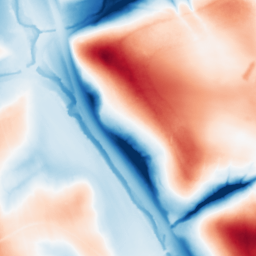
Category: multiscale
Decomposition family: dog_multiscale
Decomposition parameters: sigma_ratio: 2
n_scales: 6
base_sigma: 0.5
Upsampling method: sinc_blackman
Upsampling parameters: scale: 2
kernel_size: 8
Upsampling scale: 2